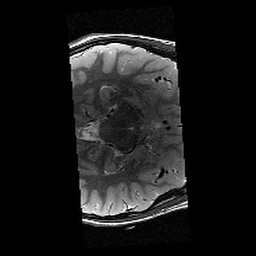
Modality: T2w
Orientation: axial
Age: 10
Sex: male
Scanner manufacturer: siemens
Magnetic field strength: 3 T
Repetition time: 9.23 s
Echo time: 0.067 s